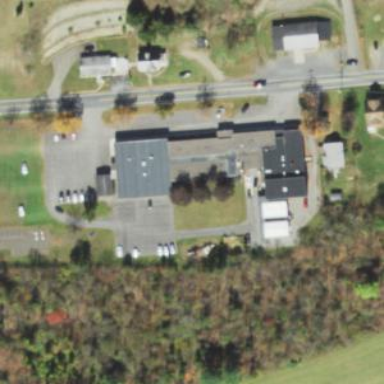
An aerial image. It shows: School building that also serves as community center.